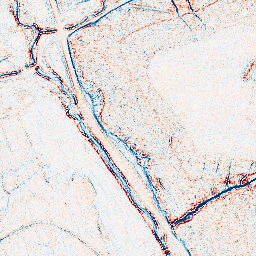
Category: edge_preserving
Decomposition family: anisotropic_diffusion
Decomposition parameters: iterations: 10
kappa: 10
gamma: 0.05
Upsampling method: fft_zeropad
Upsampling parameters: scale: 2
Upsampling scale: 2